Question: I got the following HTML:
'''
<div style="width:300px">
<div class="goals">
<div class="goalLeft">
<span class="goalImage"><img src="setup/images/tor.png"></span><span class="goalMin">7' (ET)</span>
<span class="goalResult">1:0</span><span class="player">Goetze </span>
</div>
<div class="goalRight">
<span class="goalImage"><img src="setup/images/tor.png"></span><span class="goalMin">9'</span>
<span class="goalResult">1:1</span><span class="player">Goetze </span>
</div><div class="goalRight">
<span class="goalImage"><img src="setup/images/tor.png"></span><span class="goalMin">80'</span>
<span class="goalResult">1:2</span><span class="player">Goetze </span>
</div><div class="goalLeft">
<span class="goalImage"><img src="setup/images/tor.png"></span><span class="goalMin">123' (ET)</span>
<span class="goalResult">2:2</span><span class="player">Goetze </span>
</div>
</div>
</div>
'''
And this CSS for that:
'''
.goalLeft
{
clear:both;
float:left;
}
.goalRight
{
clear:both;
float:right;
}
.goals
{
margin-left: 1em;
margin-right: 1em;
}
#NeuesVomSpocht div.arrow
{
background:transparent url(setup/images/arrows.png) no-repeat scroll 0px -16px;
width:16px;
height:16px;
display:block;
}
#NeuesVomSpocht div.up
{
background-position:0px 0px;
}
.goalImage
{
display:block;
background-color:red;
width:22px;
}
.goalMin
{
width:65px;
background-color: cyan;
}
.goalResult
{
display:block;
background-color:green;
}
.goalLeft .goalImage
{
float:left;
}
.goalRight .goalImage
{
float:right;
margin-left:auto; margin-right:0px;
}
.goalLeft .goalResult
{
float: left;
}
.goalRight .goalResult
{
float: right;
margin-left:auto; margin-right:0px;
}
.goalRight .player
{
float:right;
margin-left:auto; margin-right:0px;
}
.goalRight .goalMin
{
float:right;
margin-left:auto;
margin-right:0px;
}
.goalLeft .goalMin
{
float:left;
}
.goalImage img
{
width: 20px;
height: 20px;
vertical-align: top;
}
'''
What I want is that the text in the right Cyan (9,80) area should be aligned to the right. What am I doing wrong here?

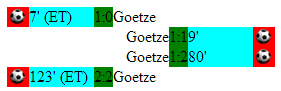
Answer: So many floats... You shouldn't really use floats to replace text-align. But here is the fix:
'''
.goalRight .goalMin {
text-align: right;
}
'''
See it here: <URL>